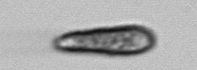
Label: Pseudochattonella_farcimen